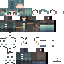
A male human skin with medium skin, wearing brown helmet dressed in a blue hoodie and brown pants, featuring a closed mouth.